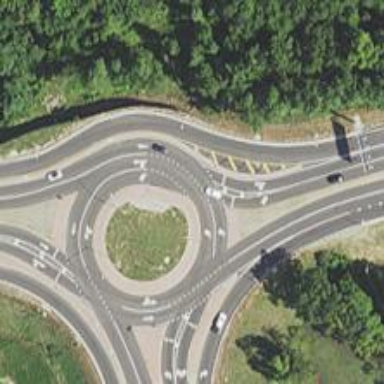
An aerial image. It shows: Primary highway with asphalt surface leading to roundabout.